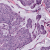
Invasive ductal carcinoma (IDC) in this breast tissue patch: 1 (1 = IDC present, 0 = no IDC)